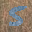
Label: 5